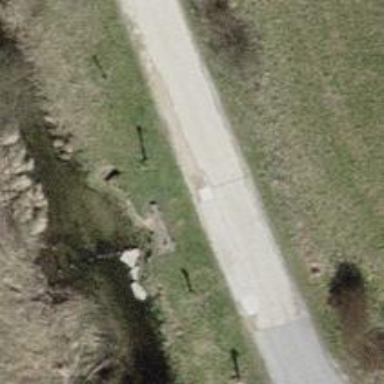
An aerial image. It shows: Brown bench in the vicinity.